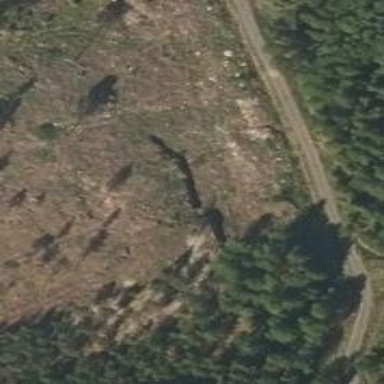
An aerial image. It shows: Cliff in nature.